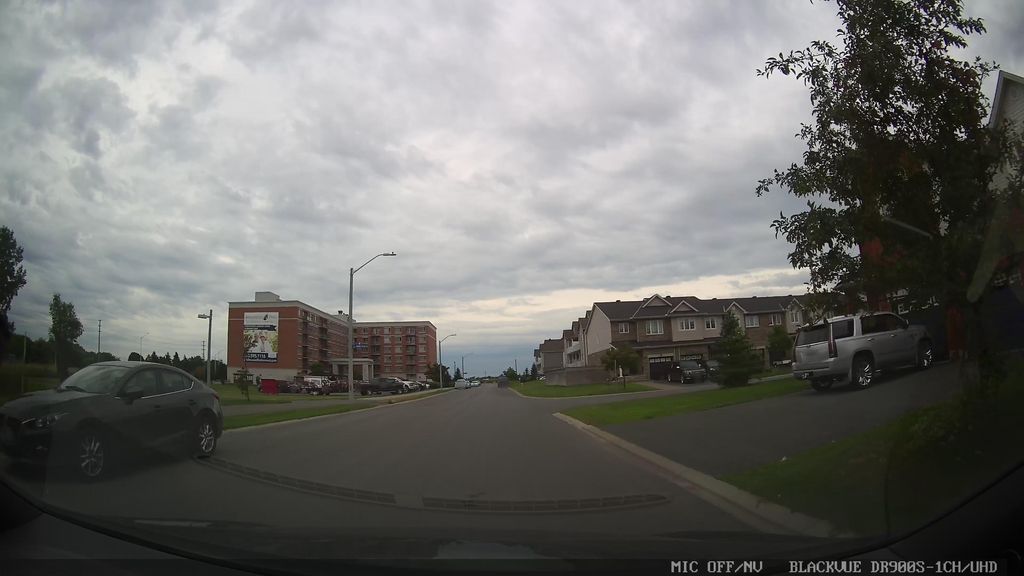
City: ottawa-gatineau